Question: Suppose i have 3 time series data "a","b","c", each of them has 2 variables to be record in 7 days.
Here goes the sample code:
'''
require(data.table)
#Create data
DT<-data.table(type=c(rep("a",7),rep("b",7),rep("c",7)), time=1:7,V1=rnorm(7*3,10,5),V2=rnorm(7*3,100,20),key="type")
# plot.zoo
require(zoo)
plot(zoo(DT["a"])[,3:4])
'''

I am able to plot one type a time (as above), but i want to plot all "a" "b" "c"... into that panel, where different colors represents different type of time series.
So what i am looking for is a plot which has TWO panels (for "V1" and "V2"), and within each panel, there are several lines ("a","b","c"...) with different colors
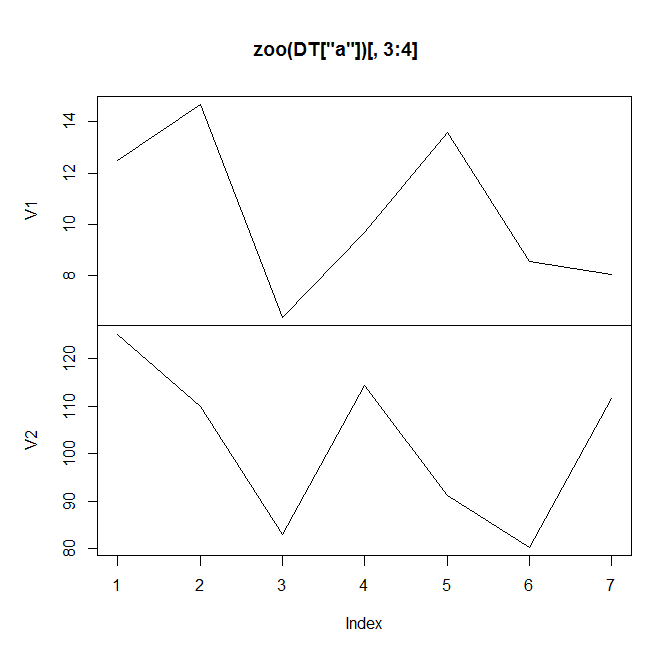
Answer: Try this for zoo classic graphics, zoo lattice graphics and zoo ggplot2 graphics:
'''
library(zoo)
z <- read.zoo(DT, split = 1, index = 2, FUN = identity)
Names <- read.table(text = names(z), sep = ".", col.names = c("screen", "col"))
plot(z, screen = Names$screen, col = Names$col) # also see note 3 below
library(lattice)
xyplot(z, screen = Names$screen, col = Names$col) # also see note 3 below
library(ggplot2) # also see note 4 below
m <- fortify(z, melt = TRUE)
m2 <- transform(m, screen = sub("\..*", "", Series), col = sub(".*\.", "", Series))
qplot(Index, Value, data = m2, col = col, geom = "line") + facet_wrap(~ screen)
'''
1) If we just wanted separate panels it would just be 'plot(z)', 'xyplot(z)' and 'autoplot(z)'.
2) 'names(z)' and 'Names' are:
'''
> names(z)
[1] "V1.a" "V2.a" "V1.b" "V2.b" "V1.c" "V2.c"
> Names
screen col
1 V1 a
2 V2 a
3 V1 b
4 V2 b
5 V1 c
6 V2 c
'''
3) We could have just hard coded it as this (in which case we would not need 'Names'):
'''
plot(z, screen = 1:2, col = c(1, 1, 2, 2, 3, 3))
xyplot(z, screen = 1:2, col = c(1, 1, 2, 2, 3, 3))
'''
4) Here is a ggplot2 alternative not involving 'z'. It converts 'DT' to long form with data.table package and then performs the 'qplot':
'''
long <- DT[, list(Series = names(.SD), Value = unlist(.SD)), by = list(type, time)]
qplot(time, Value, data = long, col = type, geom = "line") + facet_wrap(~ Series)
'''